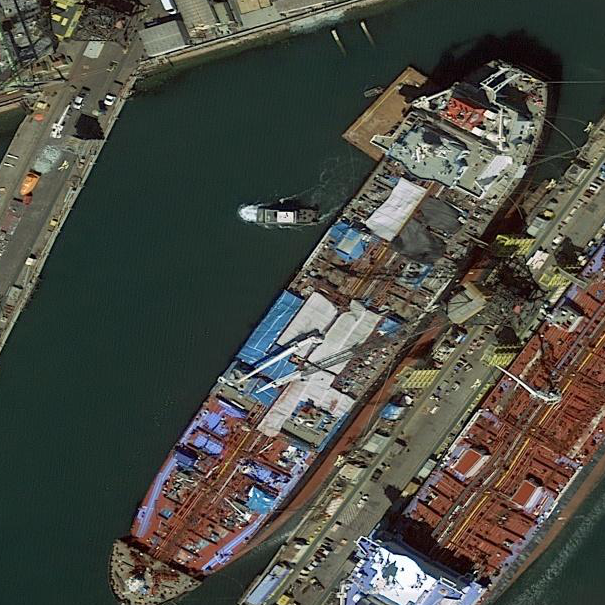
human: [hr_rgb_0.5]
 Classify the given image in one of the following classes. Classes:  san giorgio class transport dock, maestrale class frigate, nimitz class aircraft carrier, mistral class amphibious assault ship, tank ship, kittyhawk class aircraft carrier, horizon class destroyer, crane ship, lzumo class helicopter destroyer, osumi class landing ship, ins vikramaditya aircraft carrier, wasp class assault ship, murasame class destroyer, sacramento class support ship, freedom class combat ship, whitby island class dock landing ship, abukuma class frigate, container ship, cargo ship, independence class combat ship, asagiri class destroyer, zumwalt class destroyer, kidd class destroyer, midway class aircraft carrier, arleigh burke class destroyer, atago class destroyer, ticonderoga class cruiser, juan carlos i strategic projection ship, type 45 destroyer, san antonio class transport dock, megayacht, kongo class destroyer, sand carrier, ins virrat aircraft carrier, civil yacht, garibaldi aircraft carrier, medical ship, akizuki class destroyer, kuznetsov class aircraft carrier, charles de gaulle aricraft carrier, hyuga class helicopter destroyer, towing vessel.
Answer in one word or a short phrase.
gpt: Cargo ship